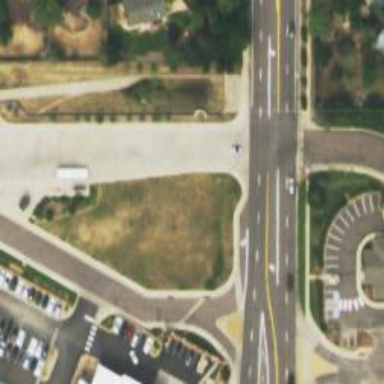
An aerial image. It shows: Unmarked crossing on the road.